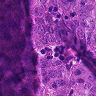
Metastatic tissue present: yes